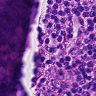
Metastatic tissue present: yes